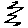
Label: zigzag